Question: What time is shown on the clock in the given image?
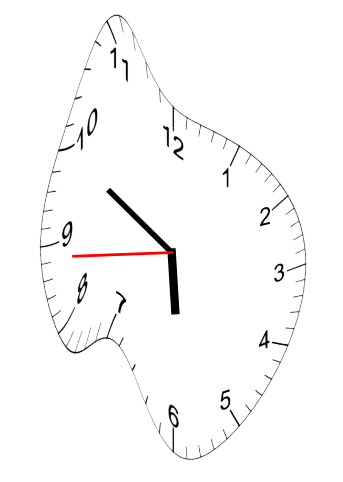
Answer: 05:49:44